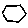
Label: hexagon